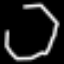
Label: octagon